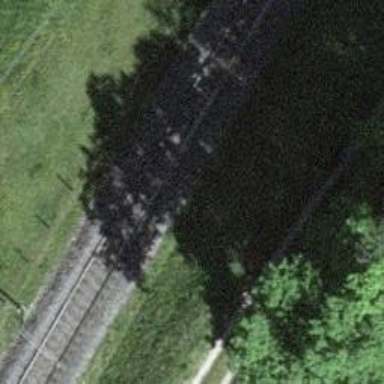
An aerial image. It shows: Single railway track.